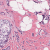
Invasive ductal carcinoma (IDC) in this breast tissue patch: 0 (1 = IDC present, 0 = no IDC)